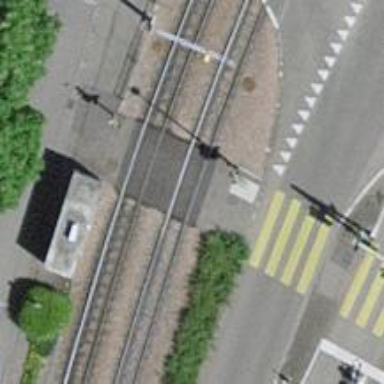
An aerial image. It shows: Crossing for the railway.